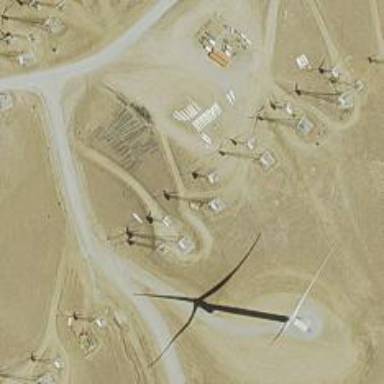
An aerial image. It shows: Wind power generator with wind turbines.